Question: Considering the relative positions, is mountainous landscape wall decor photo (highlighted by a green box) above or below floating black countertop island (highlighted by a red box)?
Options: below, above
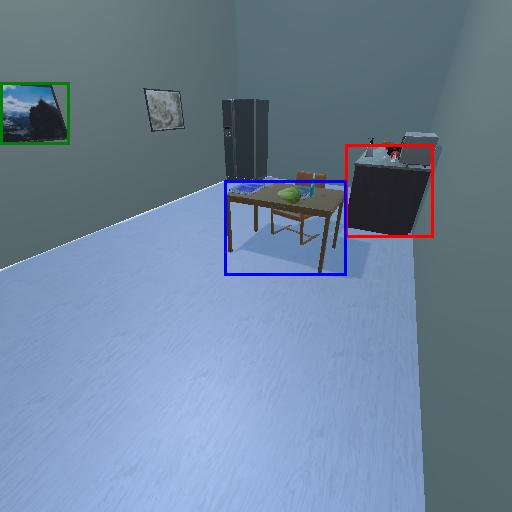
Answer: below